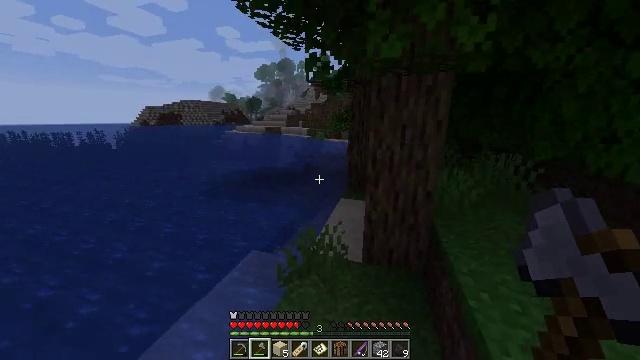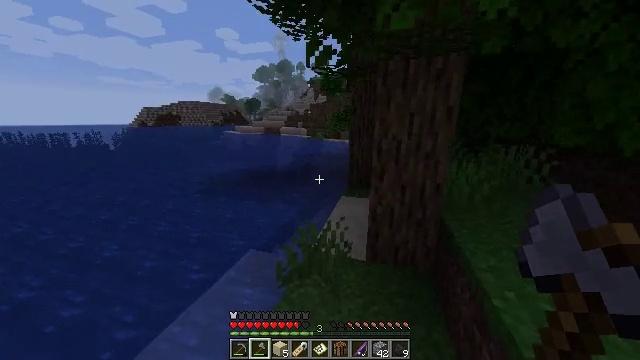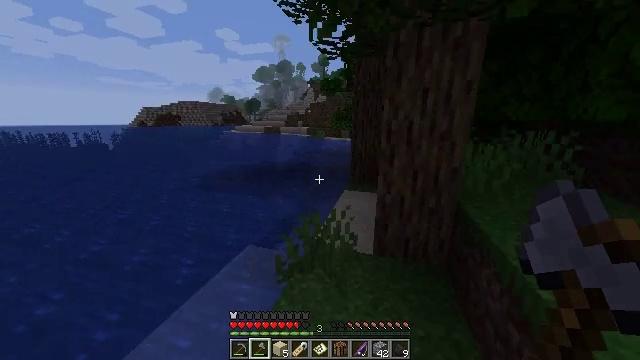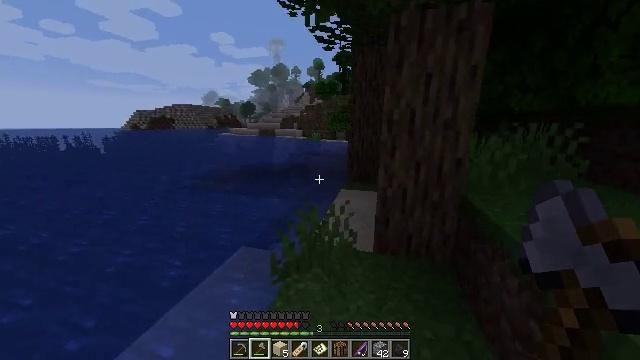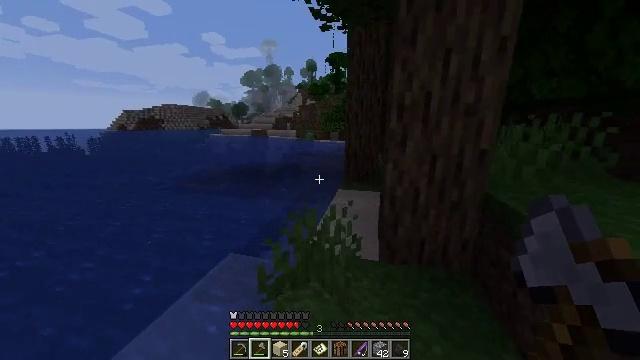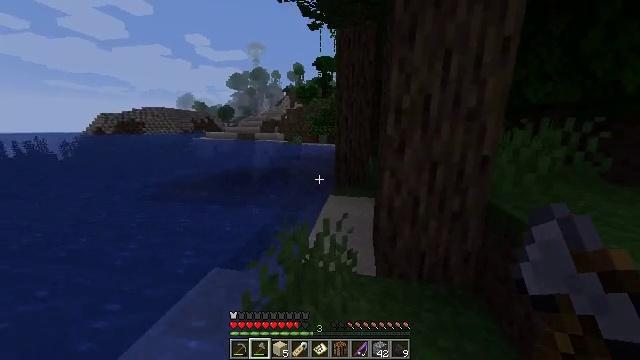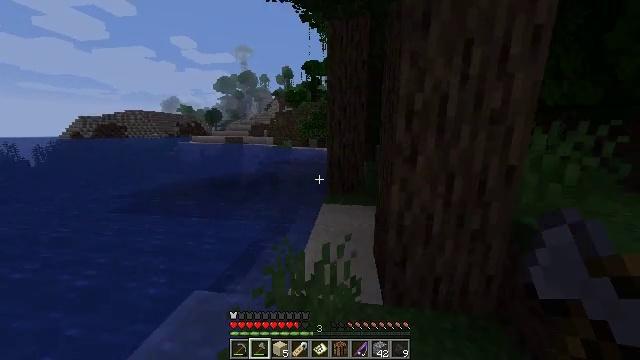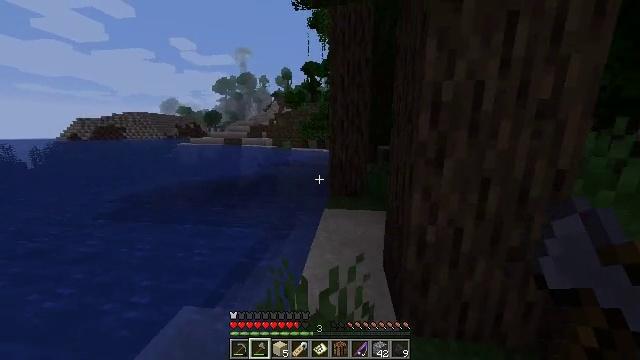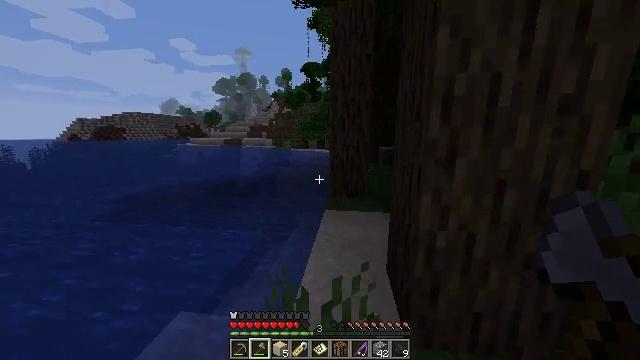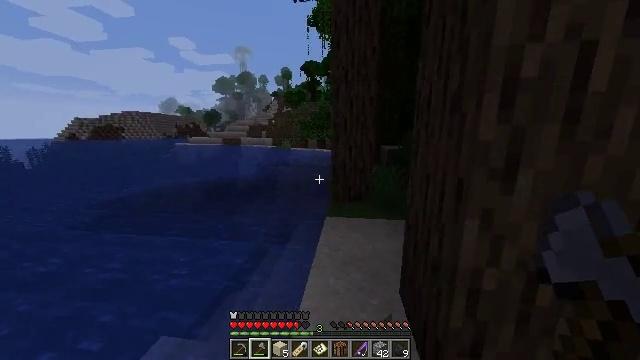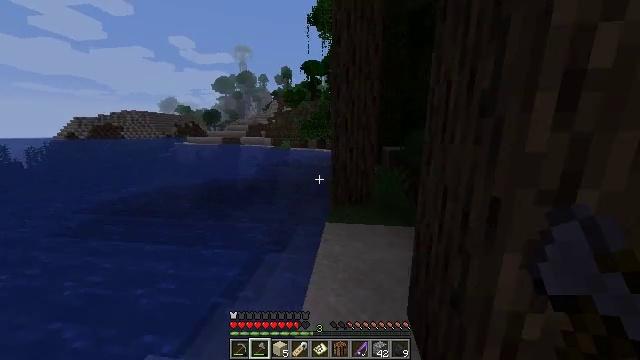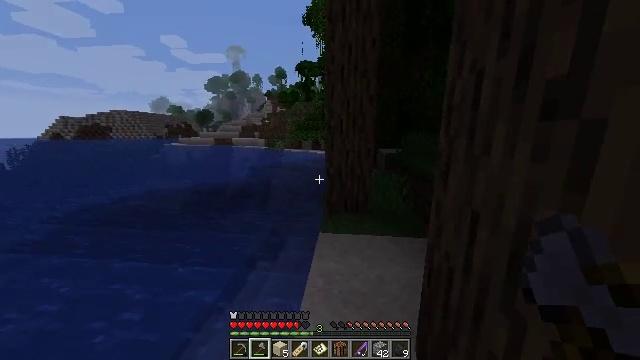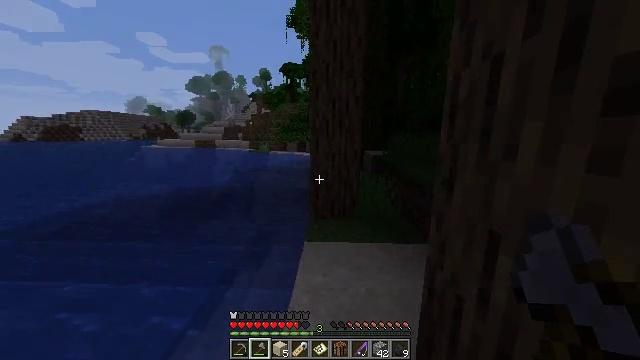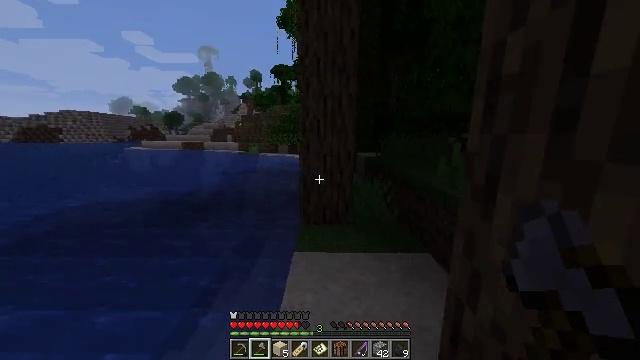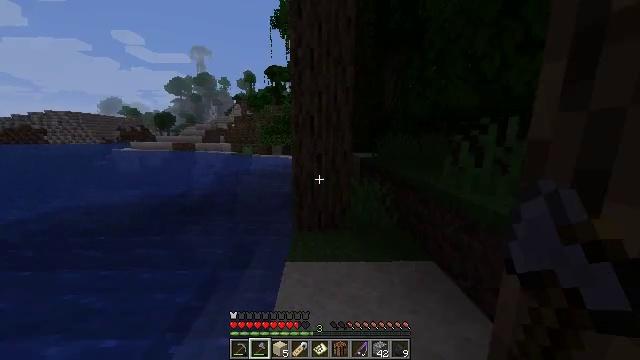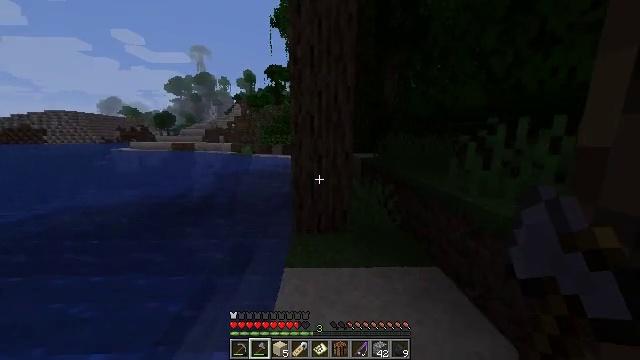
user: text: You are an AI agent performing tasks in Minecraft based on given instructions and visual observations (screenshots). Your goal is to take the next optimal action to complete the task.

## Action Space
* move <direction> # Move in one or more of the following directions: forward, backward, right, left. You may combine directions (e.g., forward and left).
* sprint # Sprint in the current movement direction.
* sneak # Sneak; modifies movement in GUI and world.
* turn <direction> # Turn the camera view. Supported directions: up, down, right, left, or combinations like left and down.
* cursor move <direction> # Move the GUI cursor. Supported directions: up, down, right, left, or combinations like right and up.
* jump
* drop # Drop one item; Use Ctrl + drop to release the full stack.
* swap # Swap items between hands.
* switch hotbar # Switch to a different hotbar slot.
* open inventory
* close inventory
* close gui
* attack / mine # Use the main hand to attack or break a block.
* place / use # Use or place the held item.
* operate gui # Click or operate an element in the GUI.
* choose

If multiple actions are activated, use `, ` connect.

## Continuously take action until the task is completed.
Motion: motion action
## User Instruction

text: Kill the cod.
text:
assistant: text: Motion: move forward, sprint
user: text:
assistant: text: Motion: move forward, sprint
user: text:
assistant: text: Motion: move forward, sprint, turn right
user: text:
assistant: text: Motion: move forward, sprint, turn right
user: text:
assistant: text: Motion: move forward, sprint, turn right
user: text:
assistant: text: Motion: move forward, sprint, turn right
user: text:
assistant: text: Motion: move forward, sprint
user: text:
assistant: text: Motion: move forward, sprint
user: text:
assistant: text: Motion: move forward, sprint
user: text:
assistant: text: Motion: move forward, sprint
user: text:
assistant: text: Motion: move forward, sprint, turn right
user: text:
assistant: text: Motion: move forward, sprint, turn right
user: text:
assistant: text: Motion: move forward, sprint, turn right
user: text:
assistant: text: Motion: move forward, sprint, turn right
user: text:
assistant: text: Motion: move forward, sprint
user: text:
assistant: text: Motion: move forward, sprint, turn right
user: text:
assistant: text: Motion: move forward, sprint, turn right
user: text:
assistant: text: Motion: move forward, sprint, turn right
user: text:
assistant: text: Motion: move forward and move right, sprint, turn right
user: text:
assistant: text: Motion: move forward and move right, sprint
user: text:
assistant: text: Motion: move forward and move right, sprint
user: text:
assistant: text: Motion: move forward and move right, sprint
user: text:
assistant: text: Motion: move forward and move right, sprint, turn left
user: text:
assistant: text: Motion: move forward, sprint, turn left
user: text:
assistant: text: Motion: move forward, sprint
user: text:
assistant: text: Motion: move forward, sprint
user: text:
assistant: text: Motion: move forward, sprint
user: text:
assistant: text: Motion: move forward, sprint
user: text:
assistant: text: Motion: move forward, sprint
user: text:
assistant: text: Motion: move forward, sprint